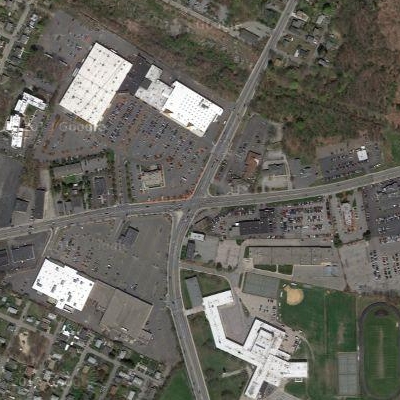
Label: gParking